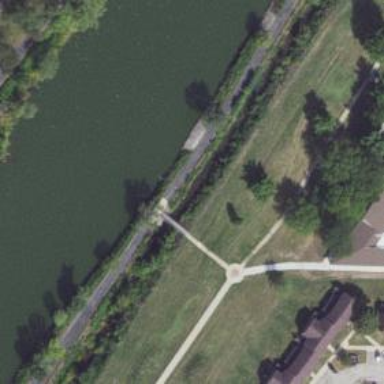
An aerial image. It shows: Bridge for cycleway.